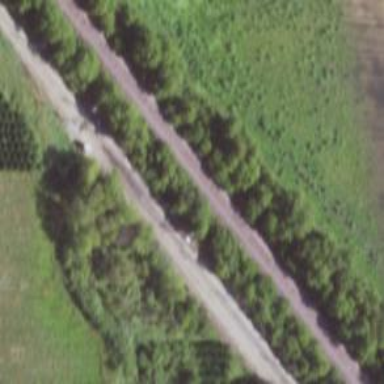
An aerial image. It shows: Preserved railway spur service with electrified contact lines.